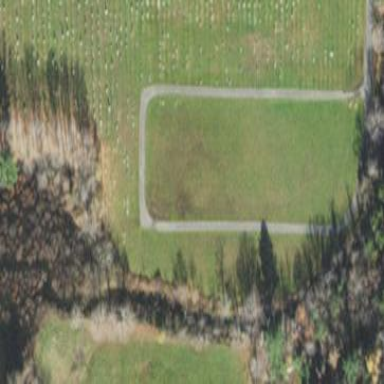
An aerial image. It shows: Cemetery.